Current action and preconditions to check: trajectory_clear

Your task: For each precondition in the list above, predict whether it will hold at this action.

Consider the current scene as observed from the mobile robot's camera, and analyze the predicted future states of all dynamic agents (e.g., people, animals, vehicles, or any moving entities) within the NEXT SECOND.

IMPORTANT: Only answer "very likely" if you are absolutely certain—based on strong, clear evidence—that a dynamic agent will violate the precondition in the predicted future state. Do NOT answer "very likely" for unlikely, ambiguous, or low-probability risks.

Ask yourself for each precondition: Is there a high probability, with clear and convincing evidence, that the predicted future states of any dynamic agent will interfere with the predicted future state of the currently executing action within the NEXT SECOND, causing that precondition to fail?

Assess the risk level based on these predictions. Use "likely" or "very likely" if motions create a clear risk of interference.

Use "neutral" or "improbable" if agents are nearby but their predicted paths are clearly diverging or non-conflicting.

Failure Risk Categories: "very improbable", "improbable", "neutral", "likely", "very likely"

Answer Format: Output ONLY the probability_of_failure value from these categories: "very improbable", "improbable", "neutral", "likely", "very likely"

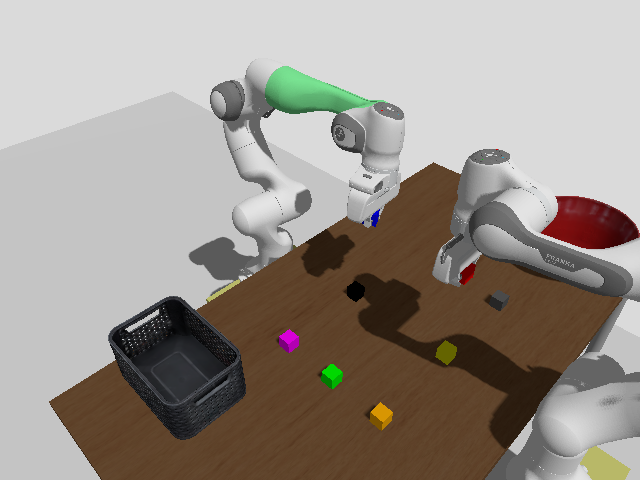

Answer: improbable